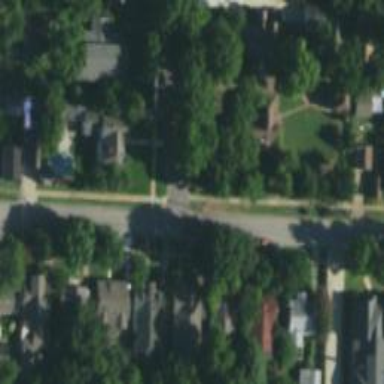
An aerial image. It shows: Residential road with asphalt surface and separate sidewalk.